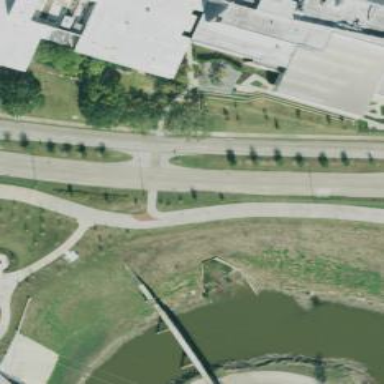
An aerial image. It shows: Secondary link road.